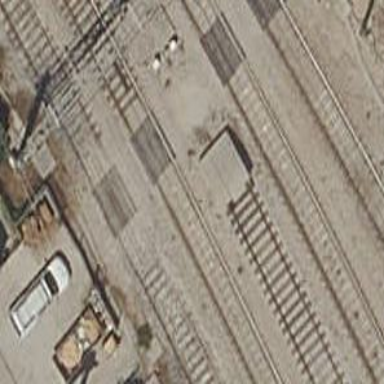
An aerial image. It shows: Railway buffer stop.